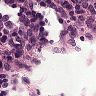
Metastatic tissue present: no